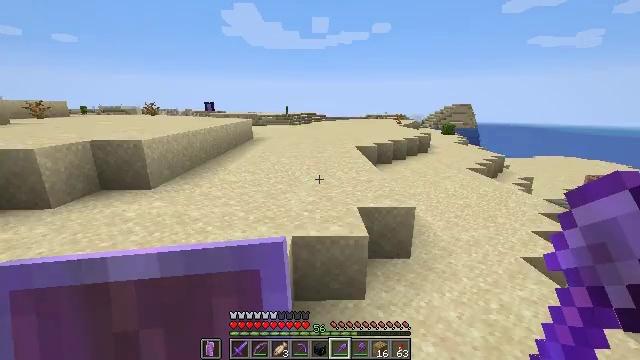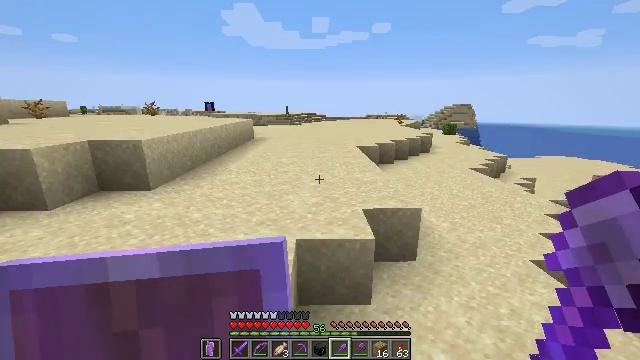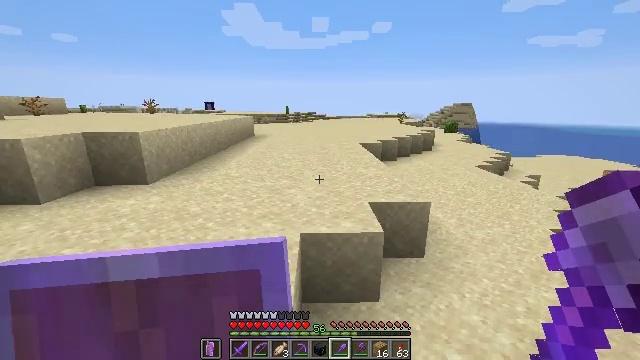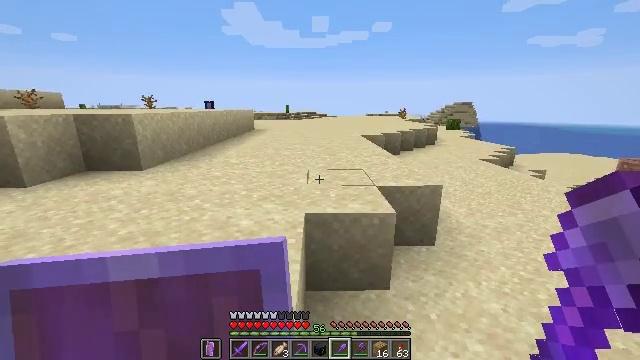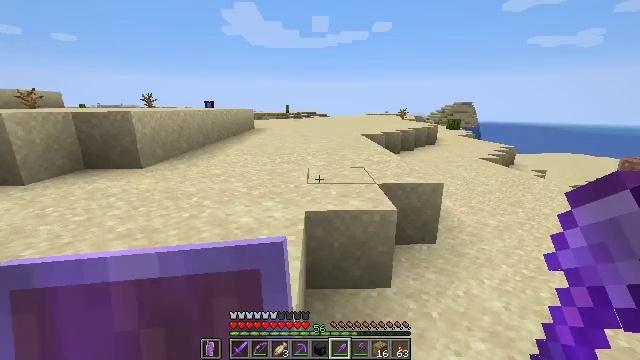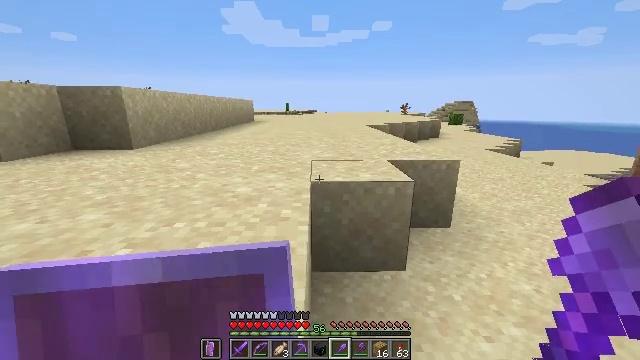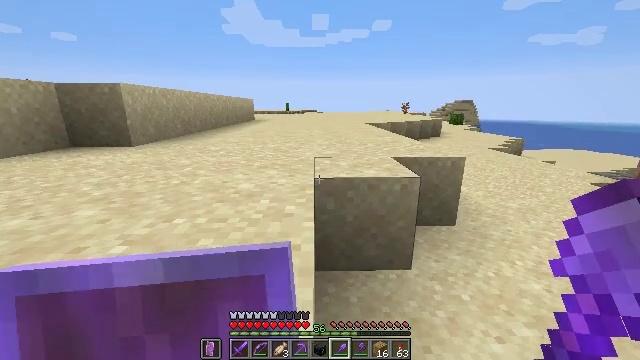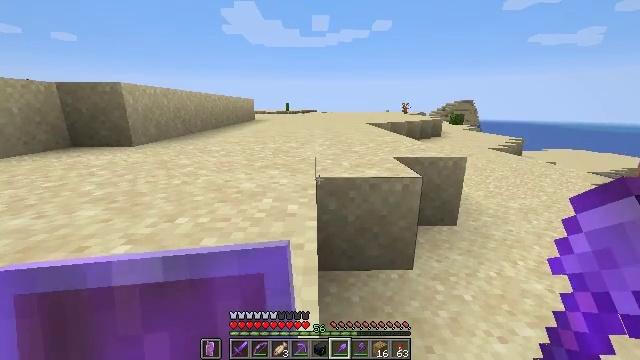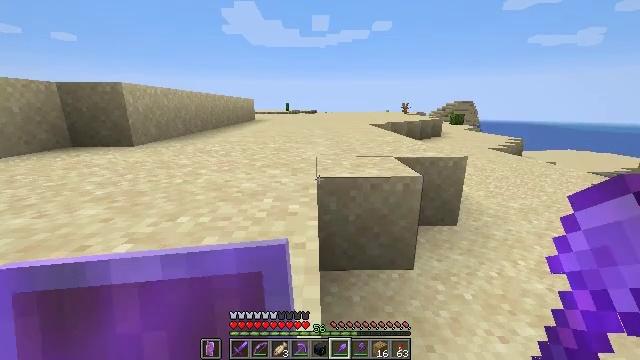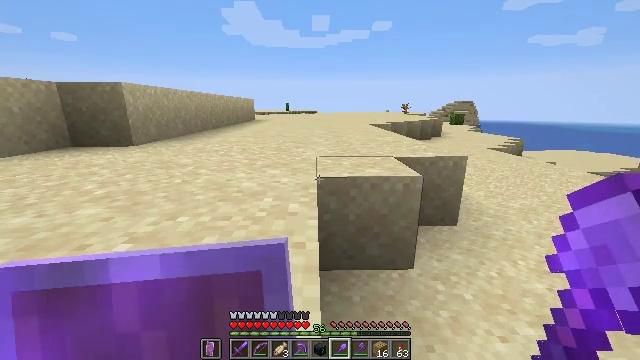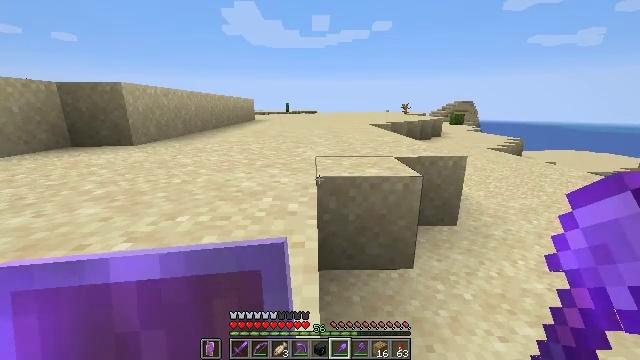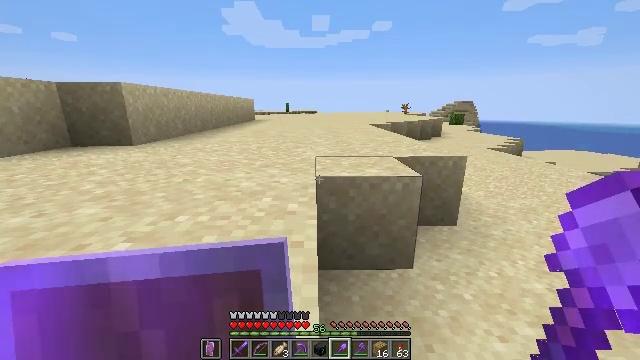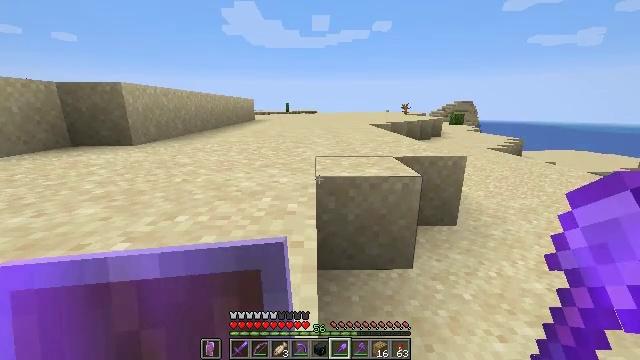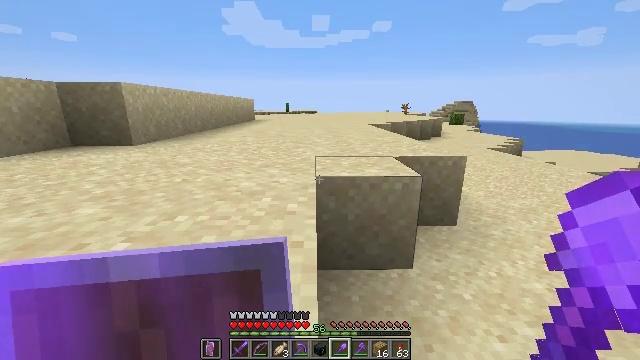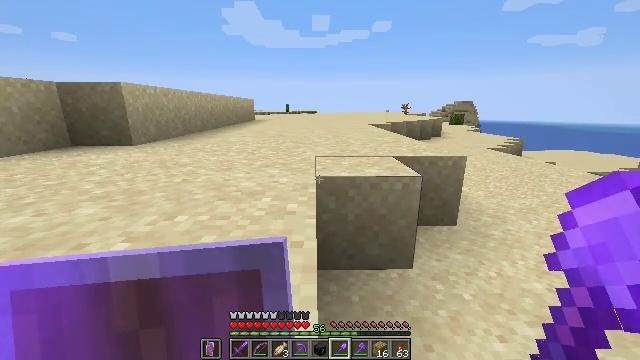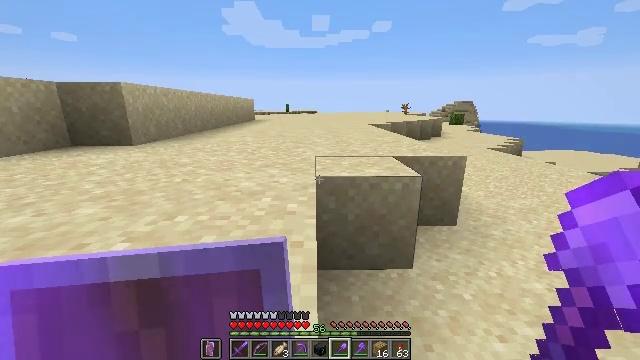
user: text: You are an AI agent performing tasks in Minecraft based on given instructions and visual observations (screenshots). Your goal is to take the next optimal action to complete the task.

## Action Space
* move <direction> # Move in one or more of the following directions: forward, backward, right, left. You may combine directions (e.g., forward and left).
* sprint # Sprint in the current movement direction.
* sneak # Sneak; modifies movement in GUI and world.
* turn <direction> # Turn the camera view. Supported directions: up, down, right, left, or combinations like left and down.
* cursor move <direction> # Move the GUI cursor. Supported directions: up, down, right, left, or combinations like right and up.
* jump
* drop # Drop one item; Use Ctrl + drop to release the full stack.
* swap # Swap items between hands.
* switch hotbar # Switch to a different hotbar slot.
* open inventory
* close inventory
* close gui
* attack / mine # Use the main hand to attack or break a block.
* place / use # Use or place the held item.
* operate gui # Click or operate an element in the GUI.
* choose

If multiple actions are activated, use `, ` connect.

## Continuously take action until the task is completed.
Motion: motion action
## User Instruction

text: Dig through gravel to clear a path.
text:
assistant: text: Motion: move forward
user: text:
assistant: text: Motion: move forward
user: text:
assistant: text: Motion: move forward
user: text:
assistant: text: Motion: move forward
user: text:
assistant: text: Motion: move forward
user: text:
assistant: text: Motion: move forward
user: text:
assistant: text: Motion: move forward
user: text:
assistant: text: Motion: move forward
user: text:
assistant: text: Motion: move forward
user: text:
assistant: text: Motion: move forward
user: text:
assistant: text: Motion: move forward
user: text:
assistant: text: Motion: move forward
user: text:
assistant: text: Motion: no_op
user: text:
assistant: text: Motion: no_op
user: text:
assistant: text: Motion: no_op
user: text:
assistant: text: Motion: move forward
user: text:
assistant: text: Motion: move forward, turn left, jump
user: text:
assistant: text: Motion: move forward, jump
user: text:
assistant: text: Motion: move forward, jump
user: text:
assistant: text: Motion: move forward, jump
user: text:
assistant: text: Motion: move forward
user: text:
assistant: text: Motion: move forward
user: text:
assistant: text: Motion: move forward
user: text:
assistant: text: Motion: move forward
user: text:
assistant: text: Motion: move forward
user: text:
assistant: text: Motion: no_op
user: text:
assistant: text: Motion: no_op
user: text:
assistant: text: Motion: no_op
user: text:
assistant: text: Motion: no_op
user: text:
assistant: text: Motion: no_op